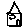
Label: house